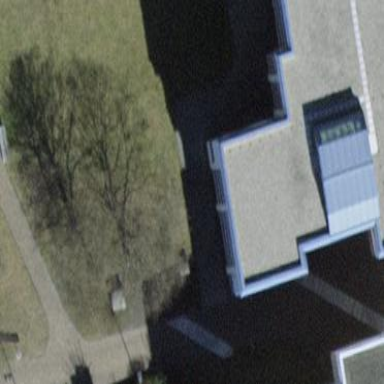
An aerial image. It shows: Office building.